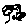
Label: tree